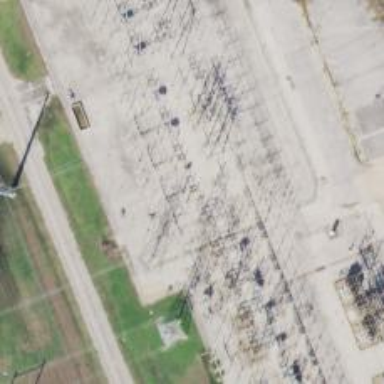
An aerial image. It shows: Switch used for power control.